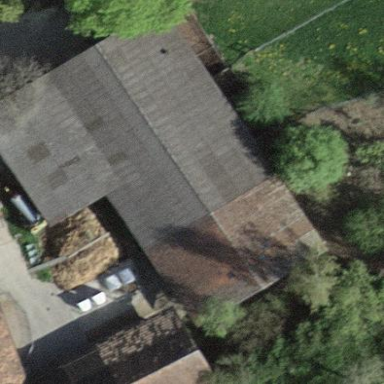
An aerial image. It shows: Barn.